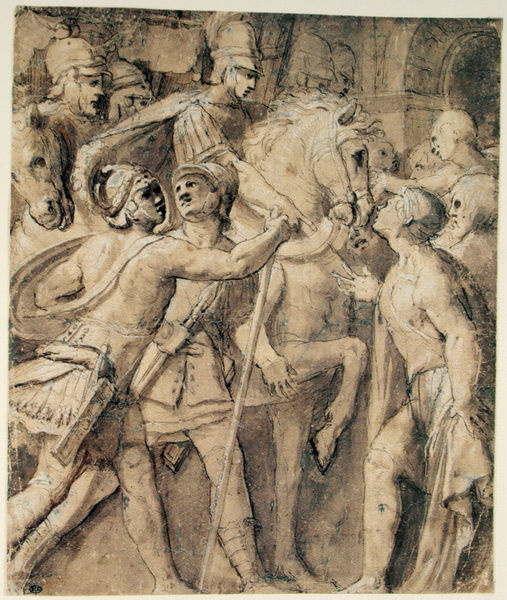
Titel: Ein Mann wendet sich an einen General auf einem Pferd
Künstler: Taddeo Zuccari
Standort: Paris
Institution: Musée du Louvre, Cabinet des dessins
Schlagwörter: angriff, hand, kämpfer, mann, nackt, umhang, weiß, aquarell, gelb, menschen, stadt, braun, finger, grau, männer, schwarz, skizze, zeichnung, gebäude, haus, tier, beige, leute, menge, rock, bart, mensch, bild, gesten, mantel, pferd, pferde, reiter, stock, federbusch, huf, mähne, zaumzeug, relief, bein, bogen, stab, studie, grafik, graphik, sepia, rundbogen, krieg, lanze, soldaten, mimik, sandalen, tor, eingang, schild, tusche, antike, fuss, geschirr, militär, schwert, uniform, waffen, soldat, bürger, volk, bleistift, helm, tasche, entwurf, armee, heer, rüstung, schimmel, tinte, rom, römer, helme, ross, pfer, griechisch, krieger, adliger, speer, köcher, gaul, römisch, standarte, teichnung, truppe, oben ohne, pfert, römisches relief, netwirf, weiß+schwarz, vettler